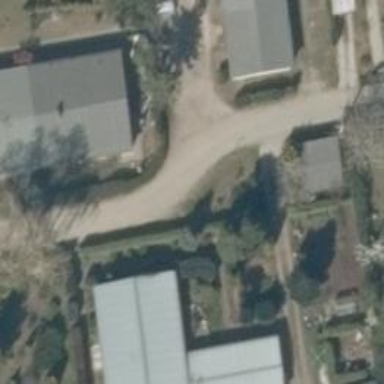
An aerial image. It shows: Residential road with compacted surface.